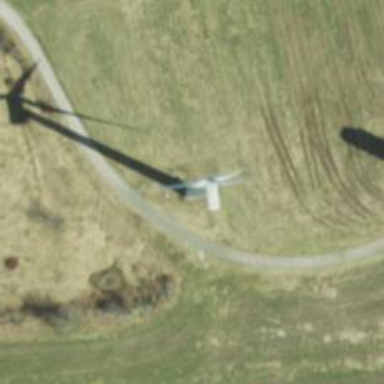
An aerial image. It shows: Wind generator powered by horizontal-axis wind turbine.